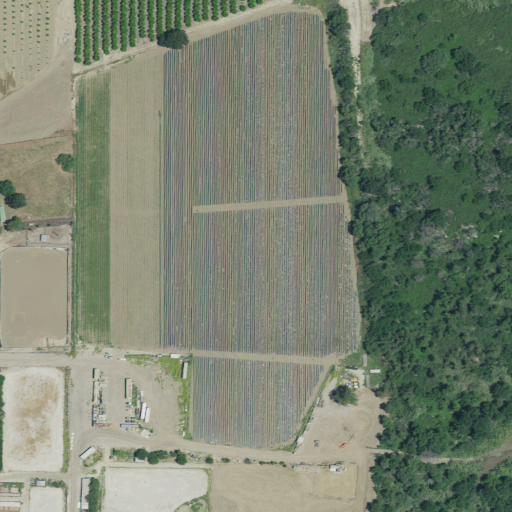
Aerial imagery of valley in California named Timber Canyon containing cultivated crops, mixed forest, pasture, shrub, low intensity development, and open development